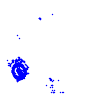
Particle: electron